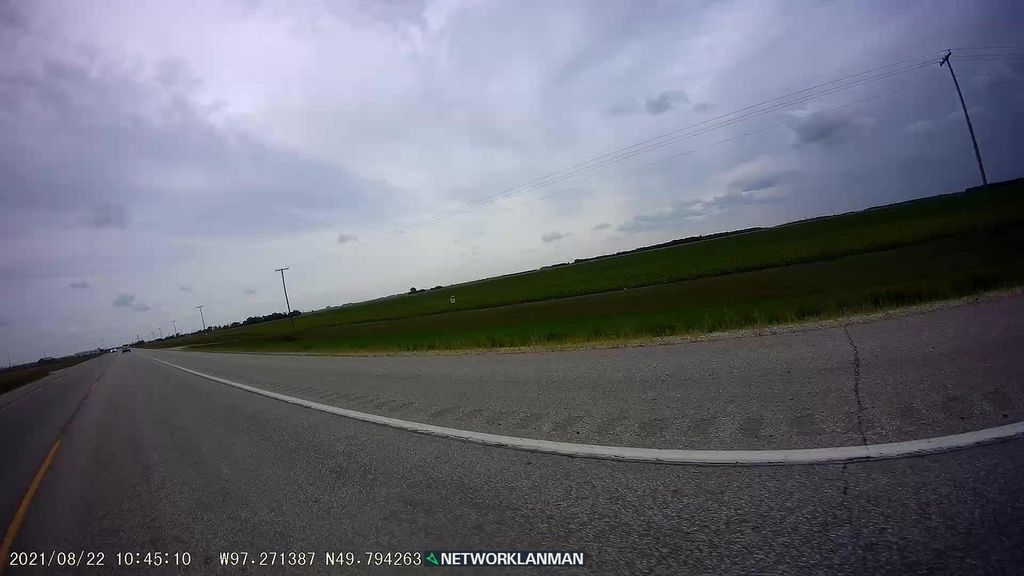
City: winnipeg